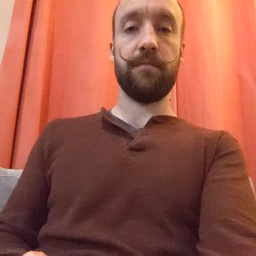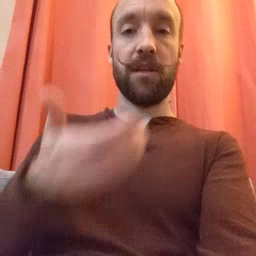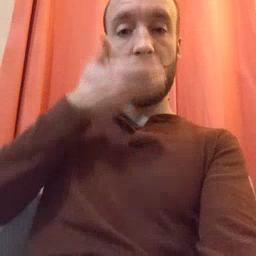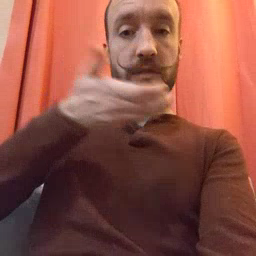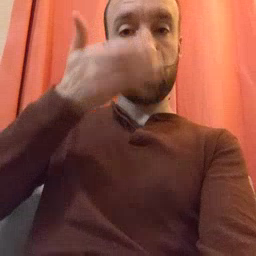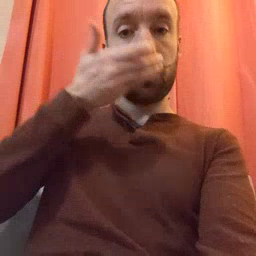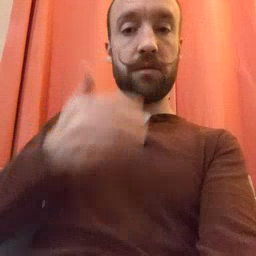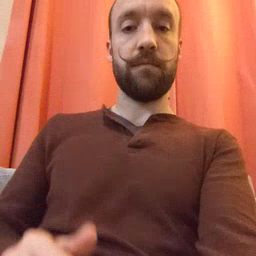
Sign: cereal